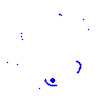
Particle: pion